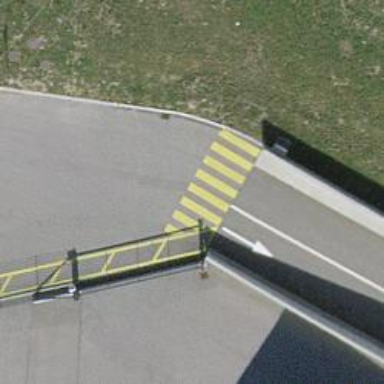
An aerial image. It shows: Uncontrolled zebra crossing on the road.